Interaction volume radius: 10 \u00c5
Interaction volume height: 10 \u00c5
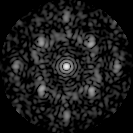
Disorder parameter: 0.5045